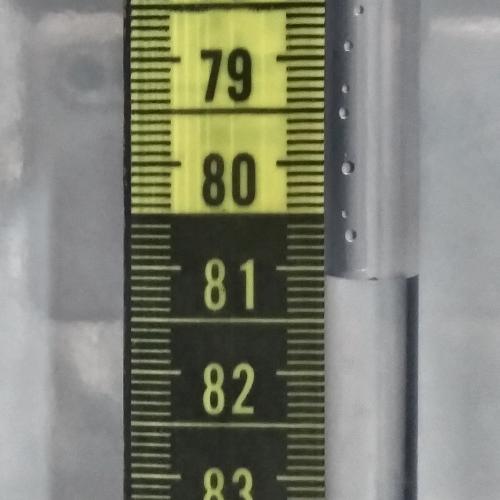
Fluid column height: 81.1 cm